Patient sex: M
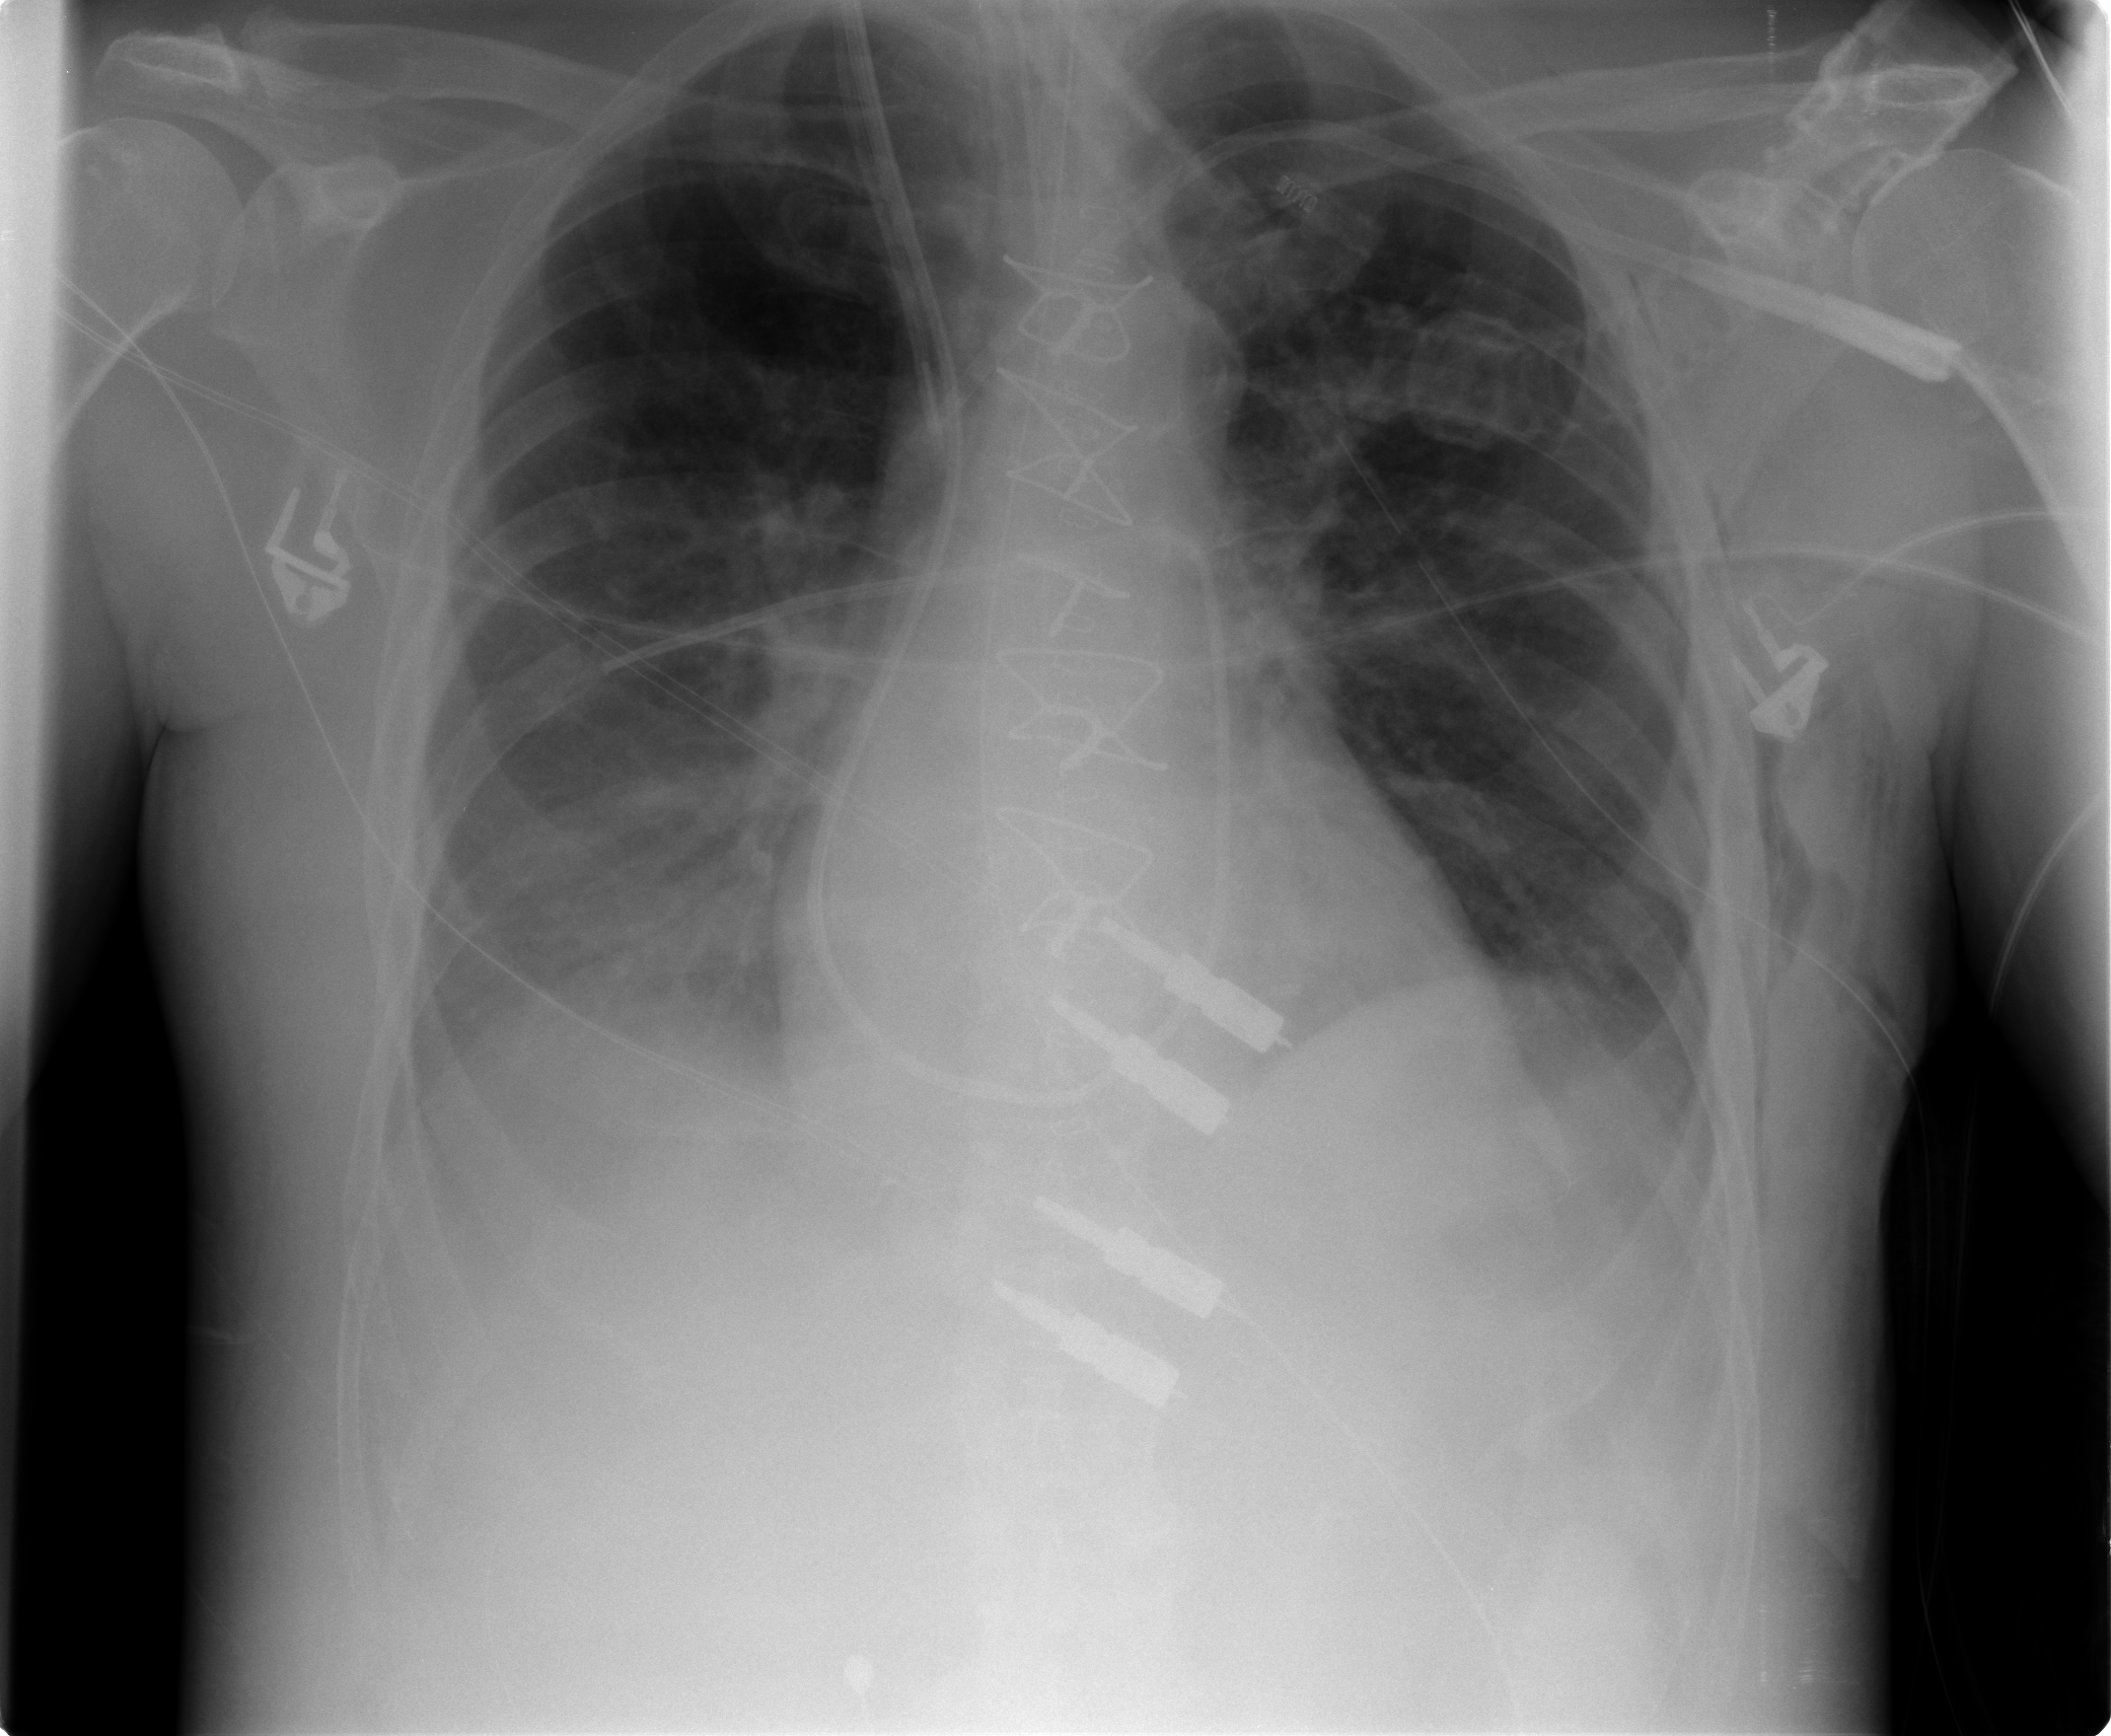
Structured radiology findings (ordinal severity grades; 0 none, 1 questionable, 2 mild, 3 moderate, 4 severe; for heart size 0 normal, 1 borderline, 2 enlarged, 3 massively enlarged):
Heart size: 0
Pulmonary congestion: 2
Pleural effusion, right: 3
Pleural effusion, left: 2
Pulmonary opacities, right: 2
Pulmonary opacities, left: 0
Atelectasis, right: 2
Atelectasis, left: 2